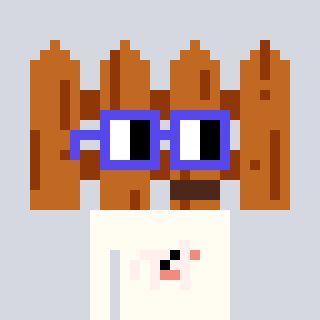
a pixel art character with square blue glasses, a fence-shaped head and a grayscale-colored body on a cool background